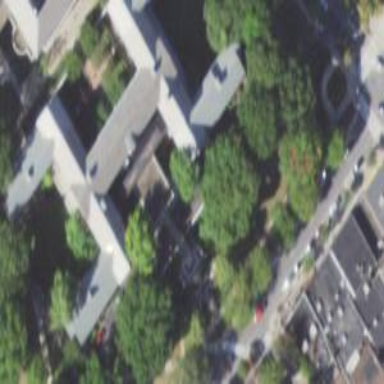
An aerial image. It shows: Dormitory building.